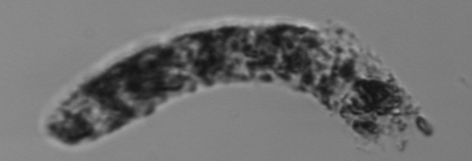
Label: fecal_pellet